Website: home-depot
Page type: billing-address
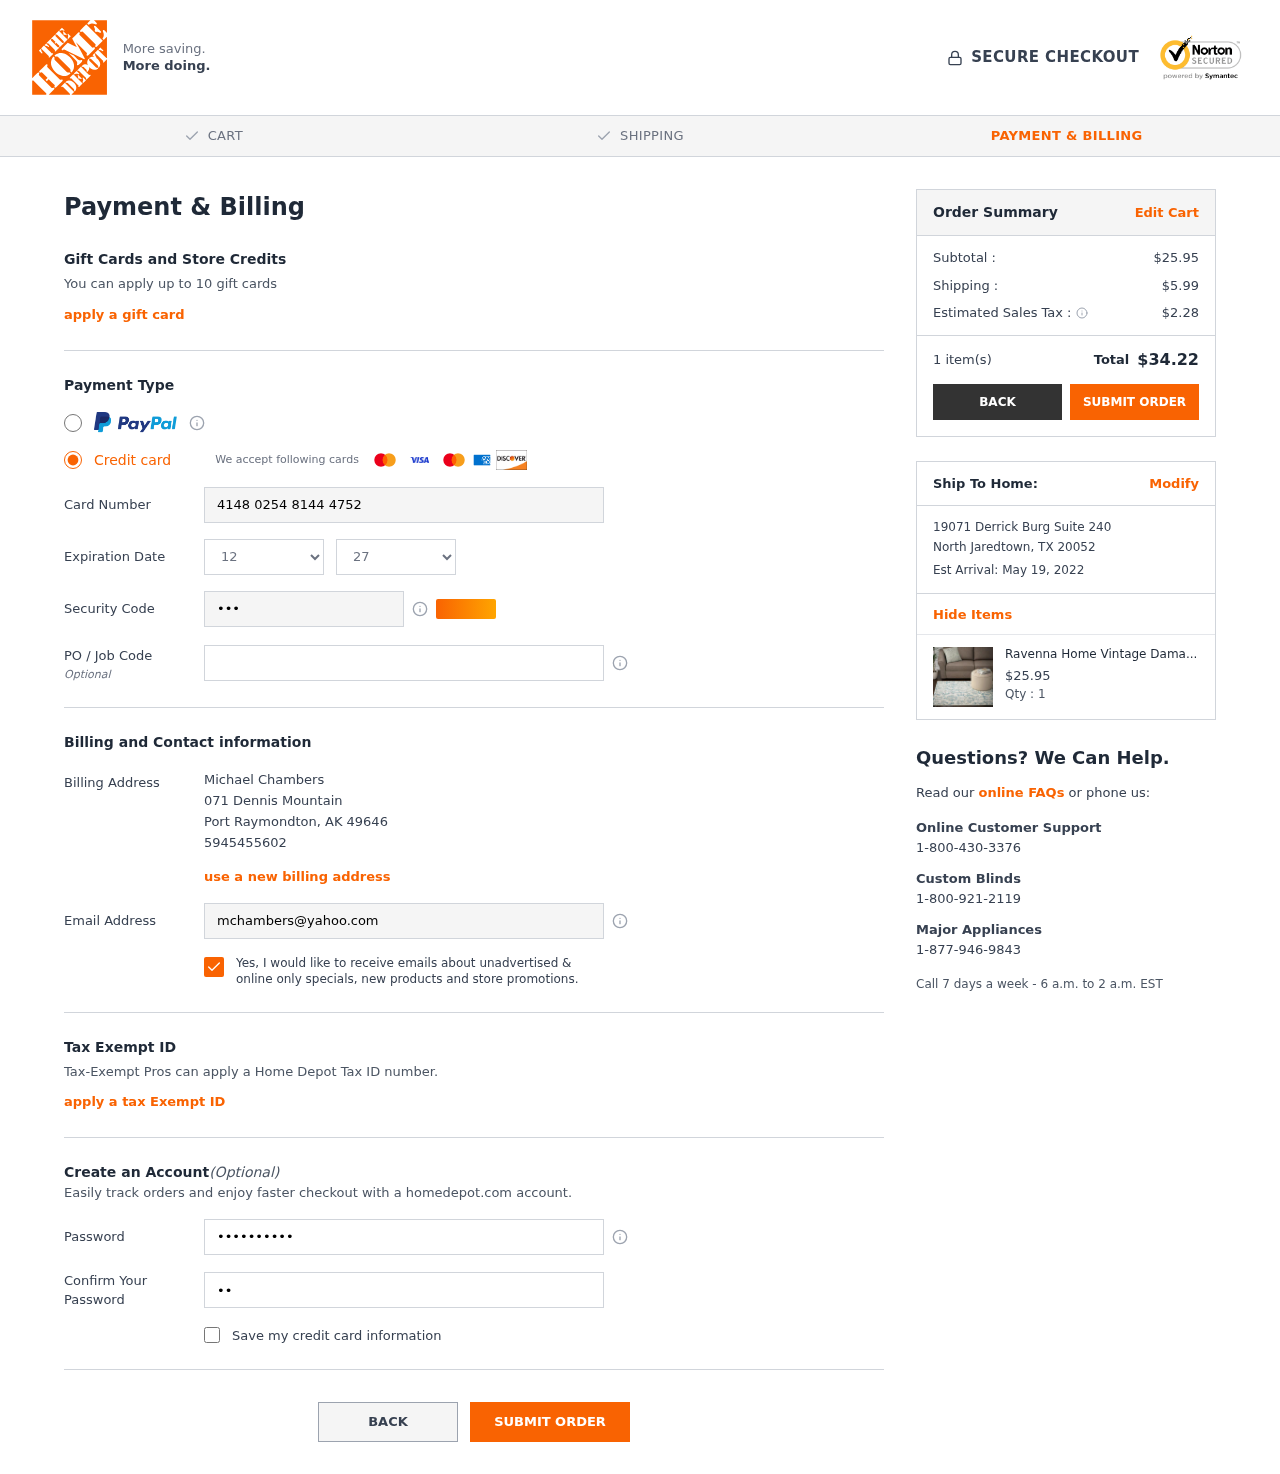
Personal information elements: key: PII_CARD_CVV
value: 560
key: PII_CARD_EXPIRY_MONTH
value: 12
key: PII_CARD_EXPIRY_YEAR
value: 27
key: PII_CARD_NUMBER
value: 4148 0254 8144 4752
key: PII_CITY
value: Port Raymondton
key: PII_CITY2
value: North Jaredtown
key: PII_EMAIL
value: mchambers@yahoo.com
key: PII_FULLNAME
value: Michael Chambers
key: PII_PHONE
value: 5945455602
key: PII_POSTCODE
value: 49646
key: PII_POSTCODE2
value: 20052
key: PII_STATE_ABBR
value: AK
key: PII_STATE_ABBR2
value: TX
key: PII_STREET
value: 071 Dennis Mountain
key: PII_STREET2
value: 19071 Derrick Burg Suite 240
Product elements: key: PRODUCT1_NAME
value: Ravenna Home Vintage Damask Patterned Rug, 5'3" x 7'3", Blue on Ivory
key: PRODUCT1_PRICE
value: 25.95
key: PRODUCT1_QUANTITY
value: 1
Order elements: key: ORDER_SUBTOTAL
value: $25.95
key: ORDER_SHIPPING_COST
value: $5.99
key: ORDER_TAX
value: $2.28
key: ORDER_NUM_ITEMS
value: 1 item(s)
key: ORDER_TOTAL
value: $34.22
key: ORDER_DELIVERY_DATE
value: Est Arrival: May 19, 2022